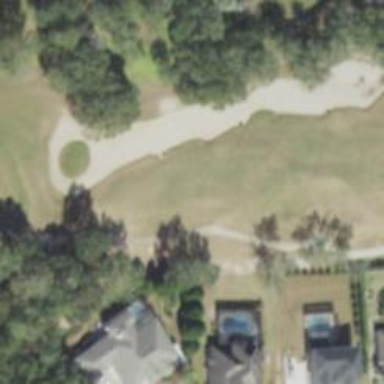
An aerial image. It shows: Bunker filled with sand on golf course.